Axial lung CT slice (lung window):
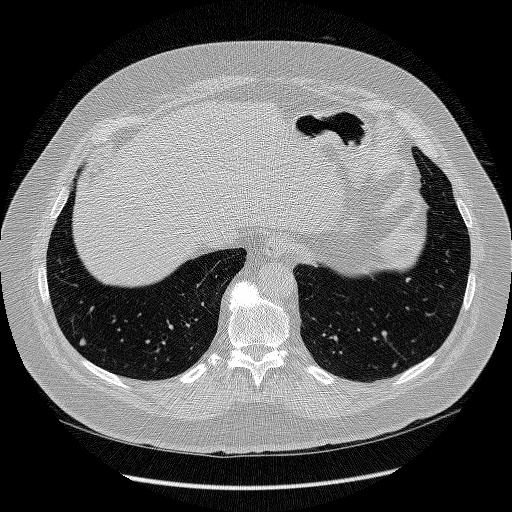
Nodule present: yes
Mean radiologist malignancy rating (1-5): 3.667